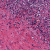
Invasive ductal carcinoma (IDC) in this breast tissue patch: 1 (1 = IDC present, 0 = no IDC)